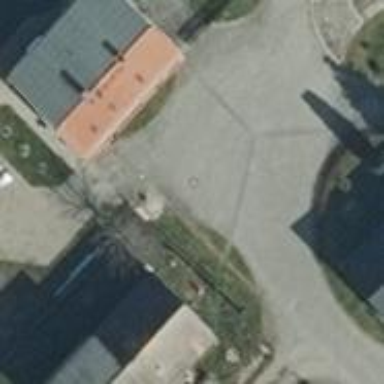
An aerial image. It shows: Turning circle on the road.